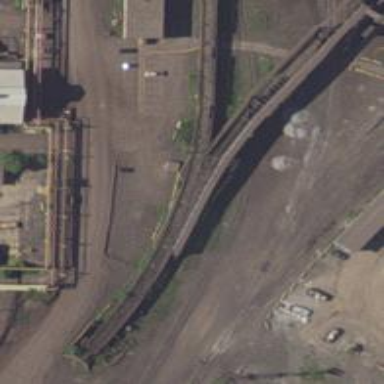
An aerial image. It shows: Disused railway spur bridge.